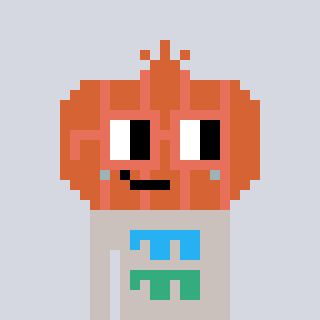
a pixel art character with square orange glasses, a onion-shaped head and a foggrey-colored body on a cool background